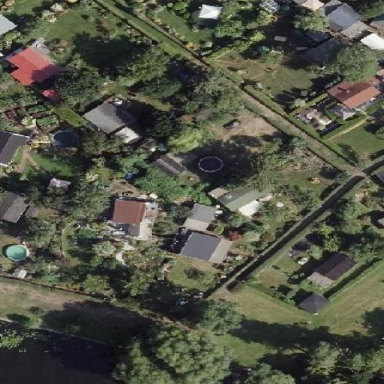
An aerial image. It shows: Plot of allotments surrounded by fence.